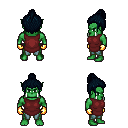
a pixel art fantasy rpg character, male body template, orc, green skin, maroon tunic, teal pants, raven short topknot hairstyle, gold gloves, four views (front, back, left, right), 2x2 character sprite sheet, small pixel art, hard edges, no anti-aliasing